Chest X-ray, AP view. Patient: 45 years old, sex F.
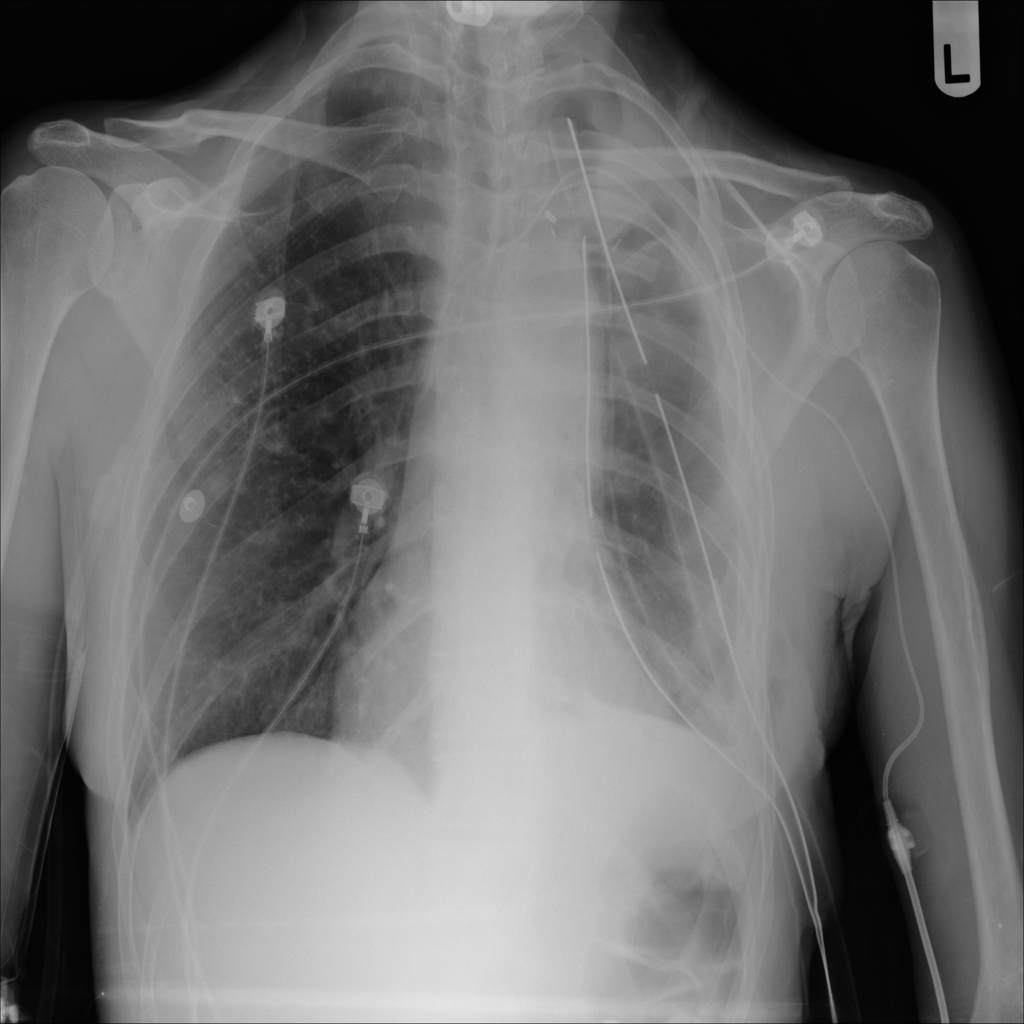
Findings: Effusion, Infiltration, Nodule, Pneumothorax